Interaction volume radius: 5 \u00c5
Interaction volume height: 35 \u00c5
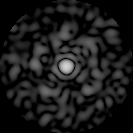
Disorder parameter: 0.7965